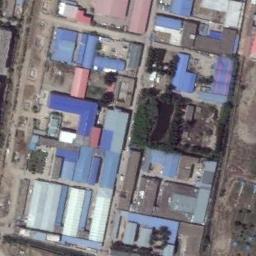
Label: industrial_area